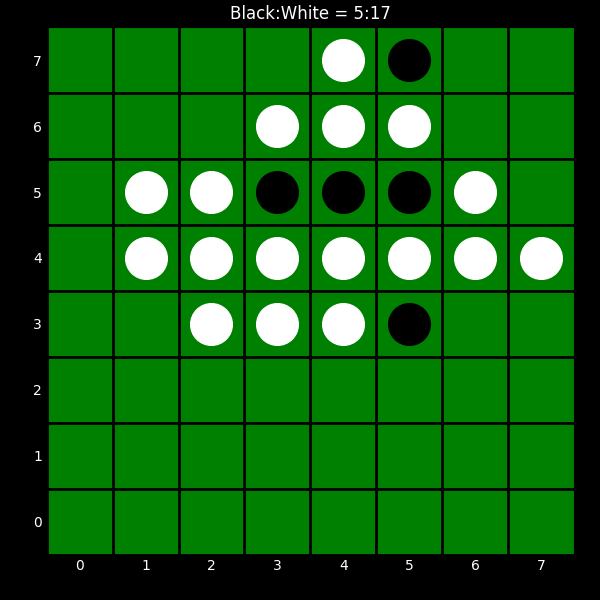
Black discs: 5
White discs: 17